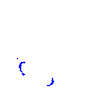
Particle: pion